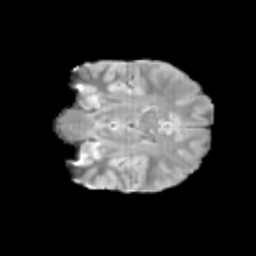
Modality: T2w
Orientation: coronal
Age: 11
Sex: female
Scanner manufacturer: siemens
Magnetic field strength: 3 T
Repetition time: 3.8 s
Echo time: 0.07 s